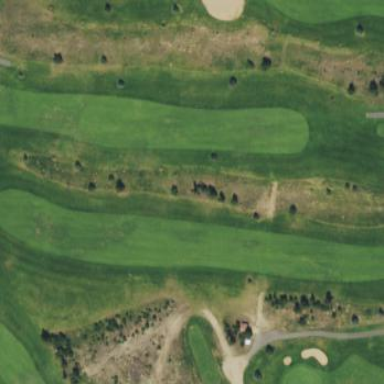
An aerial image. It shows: Area with grass used as rough in golf course.